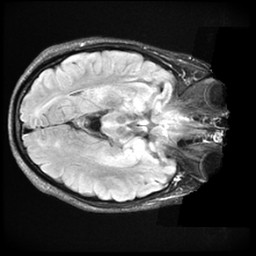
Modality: FLAIR
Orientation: axial
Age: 25
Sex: male
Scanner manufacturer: ge
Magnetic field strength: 3 T
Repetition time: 11 s
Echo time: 0.1497 s